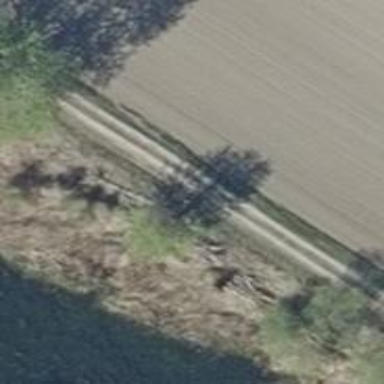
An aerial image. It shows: Track with grade 4 tracktype.